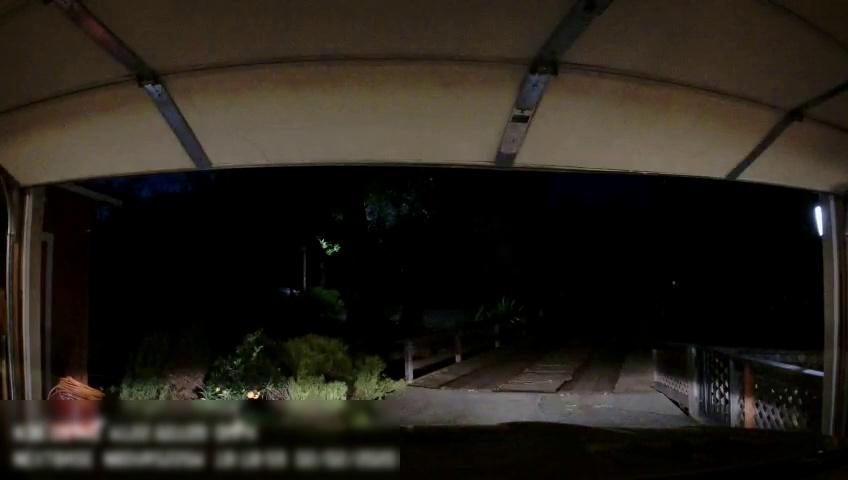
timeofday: Night
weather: Other
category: Drivable Space
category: Drivable Space